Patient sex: M
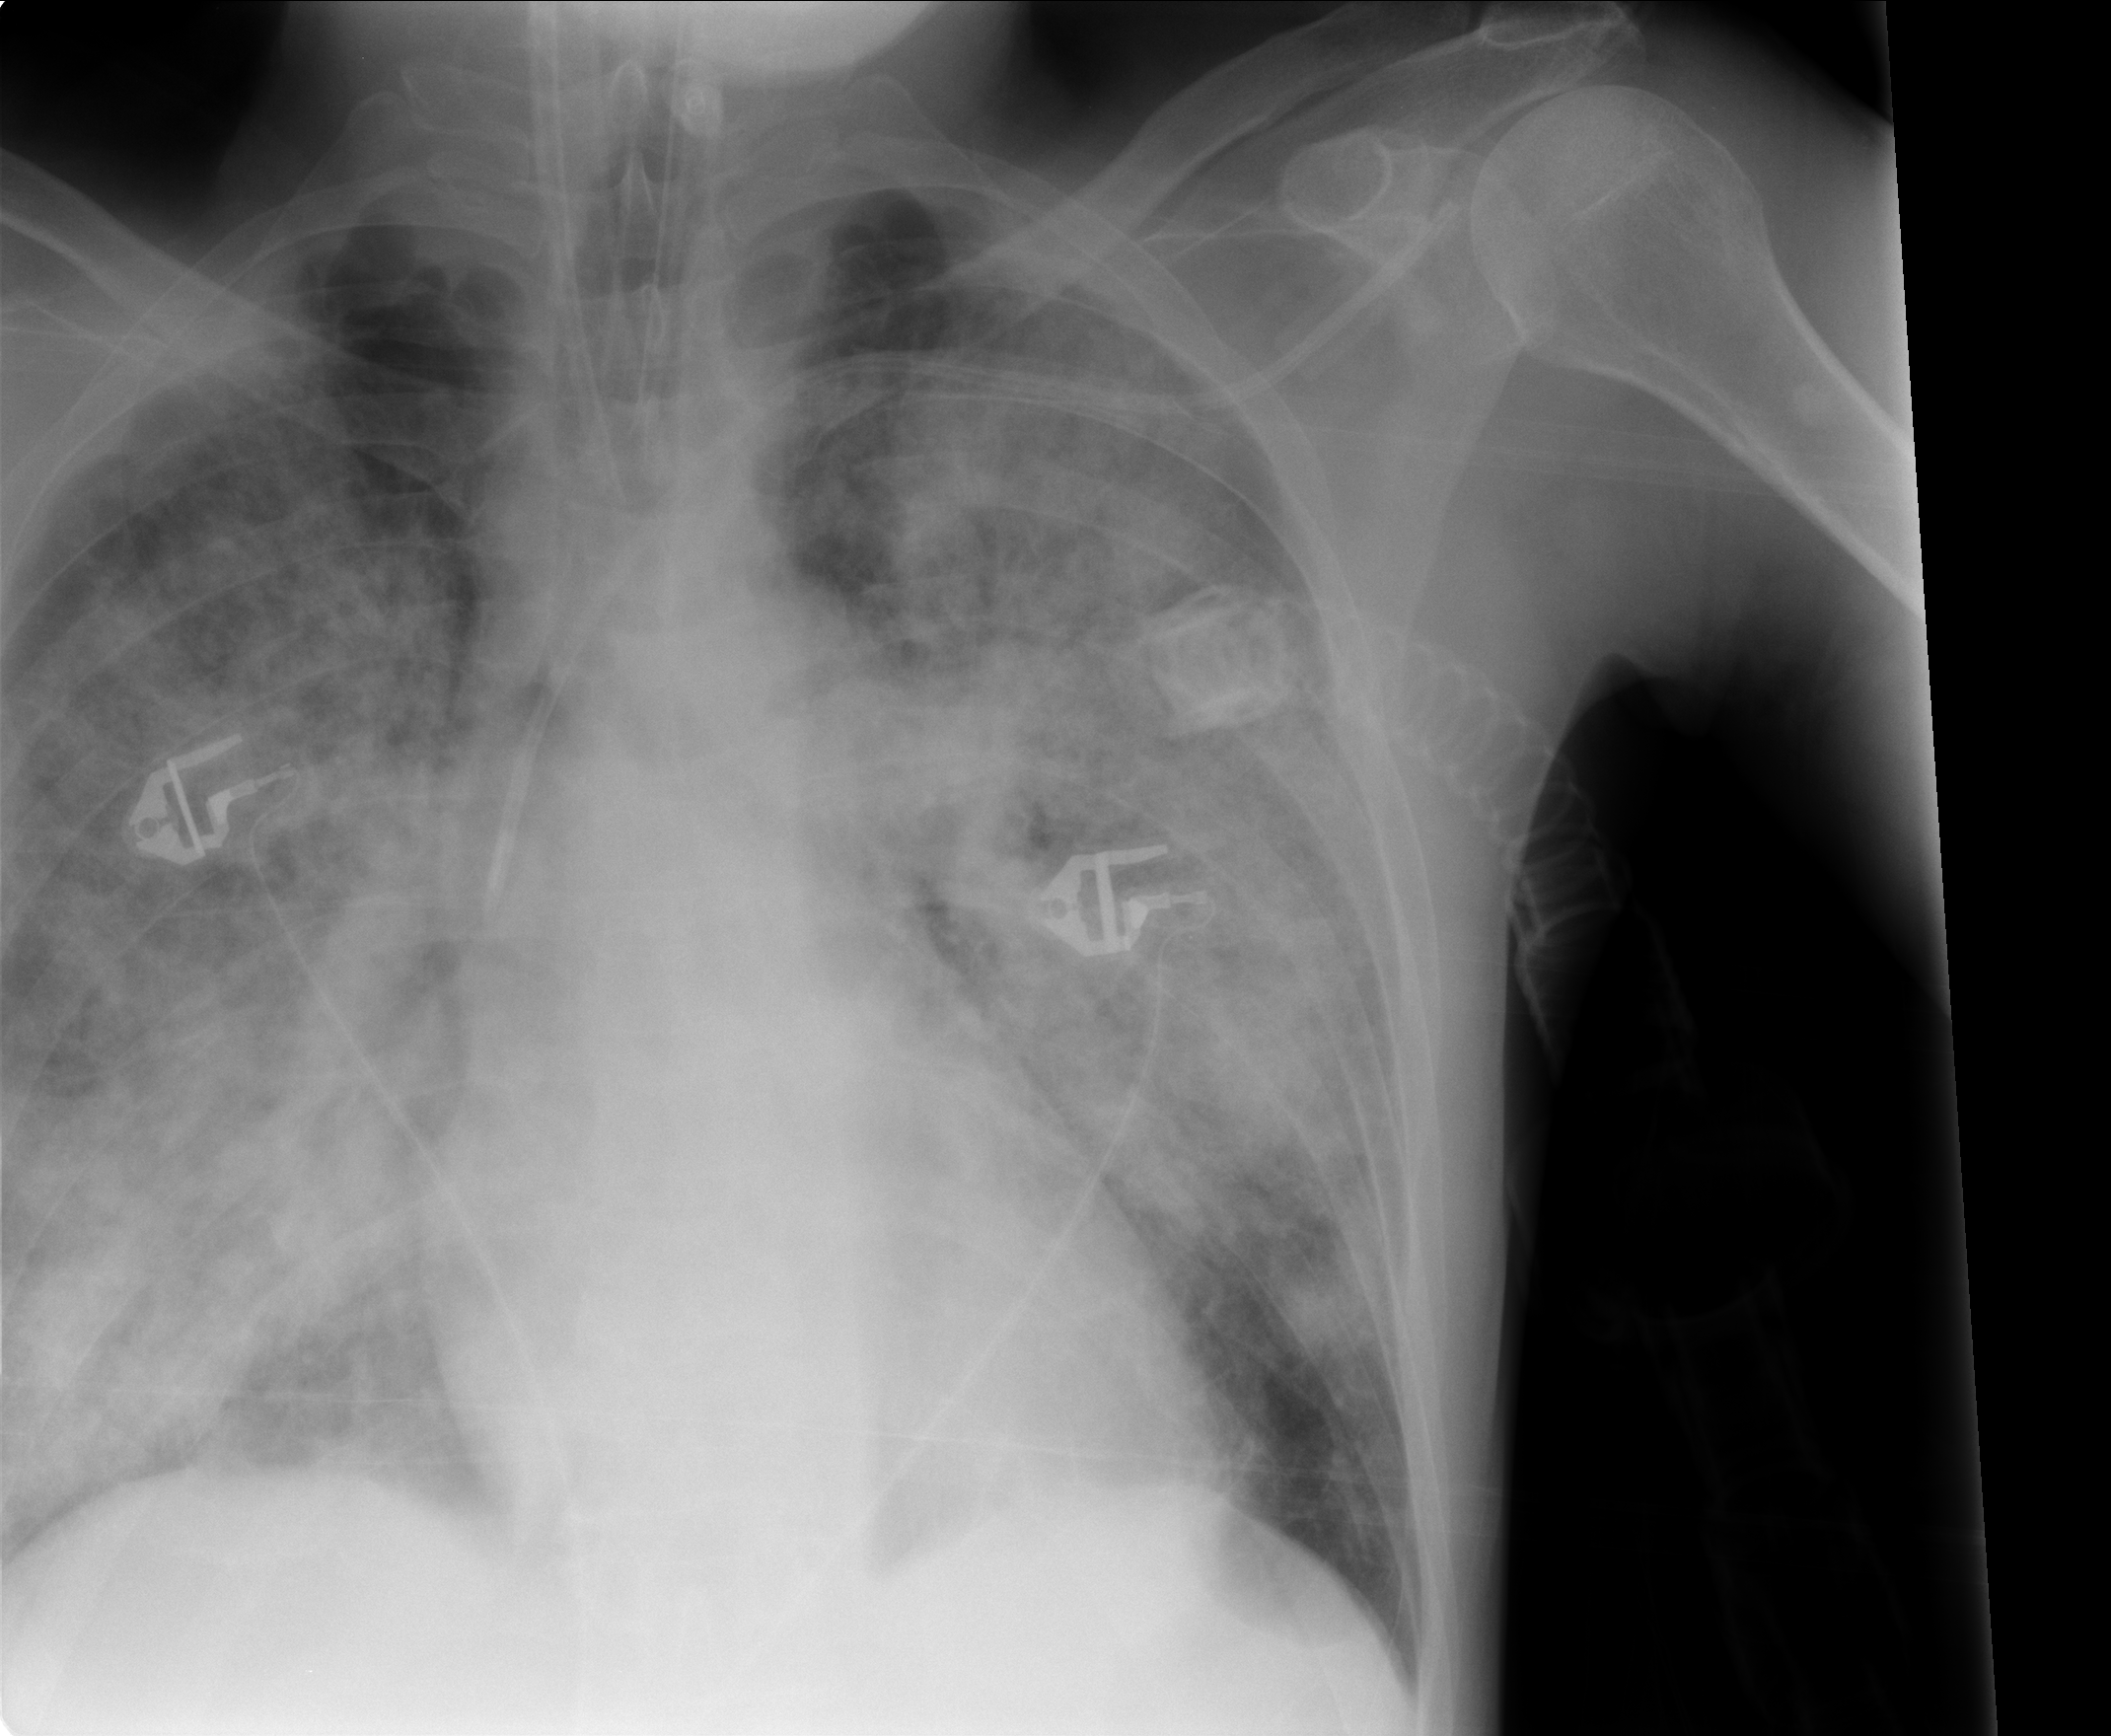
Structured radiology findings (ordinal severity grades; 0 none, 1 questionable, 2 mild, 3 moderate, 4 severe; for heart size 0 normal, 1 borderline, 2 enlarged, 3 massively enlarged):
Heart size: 0
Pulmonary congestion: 0
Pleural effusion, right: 0
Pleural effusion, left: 0
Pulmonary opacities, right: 4
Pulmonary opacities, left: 4
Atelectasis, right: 3
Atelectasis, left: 3